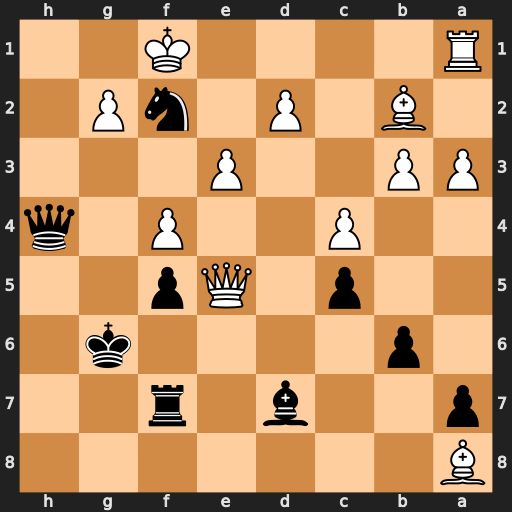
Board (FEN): B7/p2b1r2/1p4k1/2p1Qp2/2P2P1q/PP2P3/1B1P1nP1/R4K2
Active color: b
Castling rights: -
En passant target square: -
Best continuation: Ng4 Qd6+ Rf6 Qxf6+ Nxf6